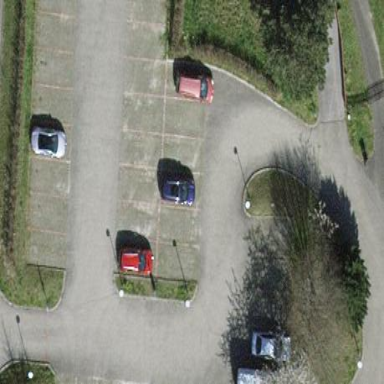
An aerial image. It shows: Parking area with asphalt surface.